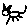
Label: cat